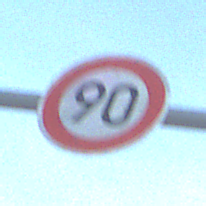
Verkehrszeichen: Geschwindigkeit90
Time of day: SunriseSunset
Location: Outdoor (Beach)
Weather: PartlyCloudy
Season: NotSpecified
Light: Natural